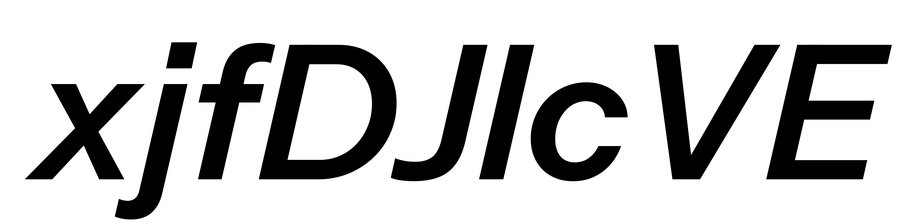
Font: InstrumentSans-Italic_SemiBold_Italic